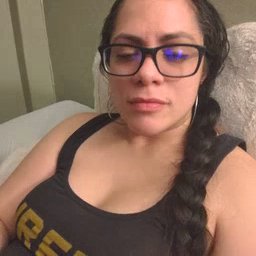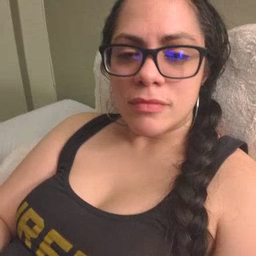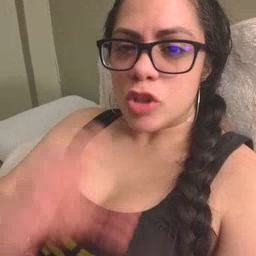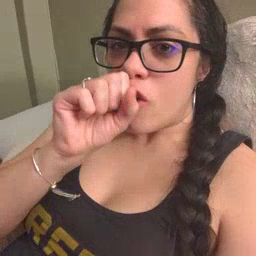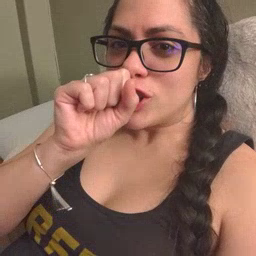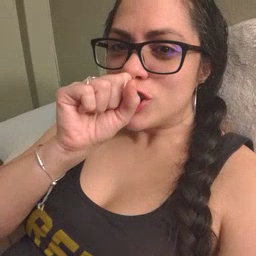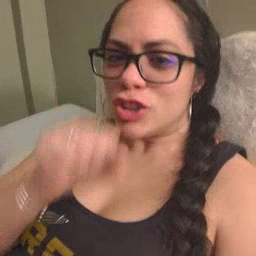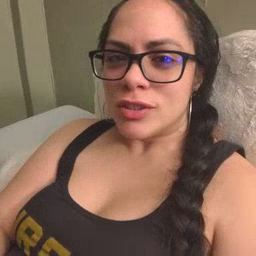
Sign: orange